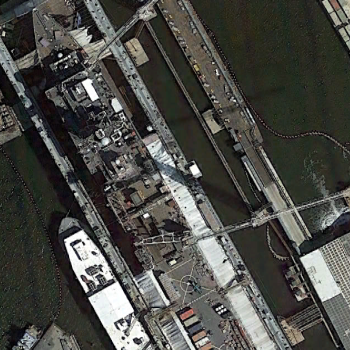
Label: Whitby_Island-class_dock_landing_ship